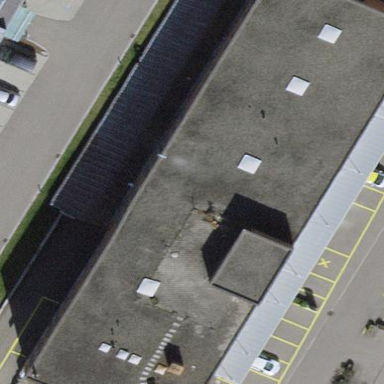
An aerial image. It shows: Building with flat roof.